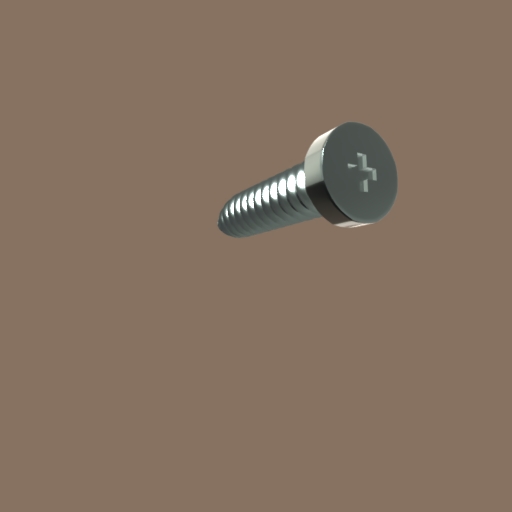
Label: screw